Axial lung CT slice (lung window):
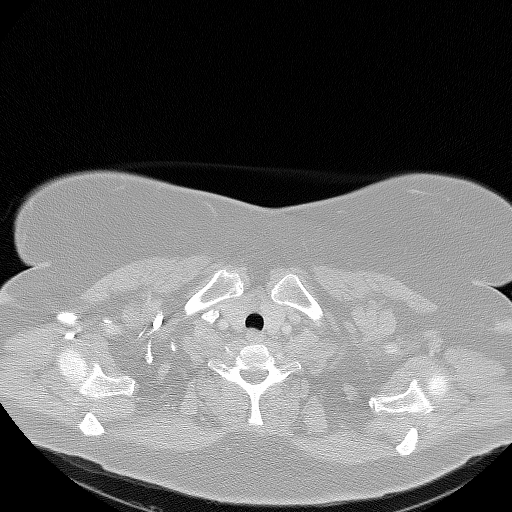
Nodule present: no